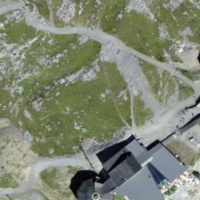
EUNIS habitat code: 23
Species observed at this site:
Aster alpinus
Leptoglossus occidentalis
Gypaetus barbatus
Oenanthe oenanthe
Rupicapra rupicapra
Dryas octopetala
Geum montanum
Anthus spinoletta
Montifringilla nivalis
Prunella collaris
Gentianella campestris
Capra ibex
Eristalis tenax
Tachymarptis melba
Agrotis ipsilon
Aquila chrysaetos
Phoenicurus ochruros
Hedysarum hedysaroides
Pyrrhocorax graculus
Falco tinnunculus
Saxifraga moschata